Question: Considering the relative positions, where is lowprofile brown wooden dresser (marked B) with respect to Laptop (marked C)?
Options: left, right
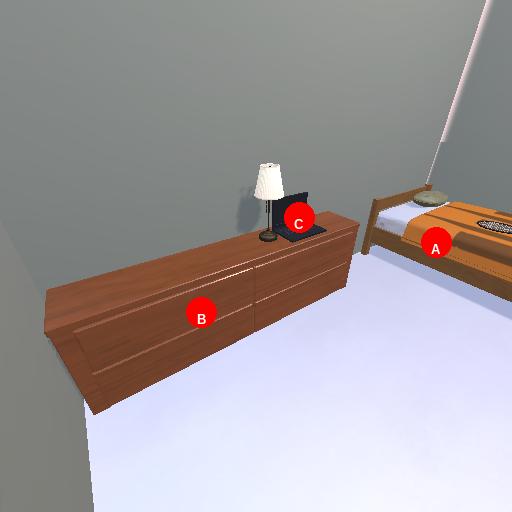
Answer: left